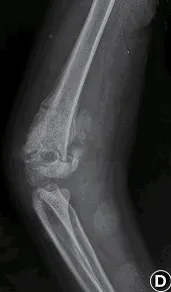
(D) Radiograph of the left elbow show some calcificated tissue around the elbow 3 months after the first operation.
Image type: radiology (x_ray)